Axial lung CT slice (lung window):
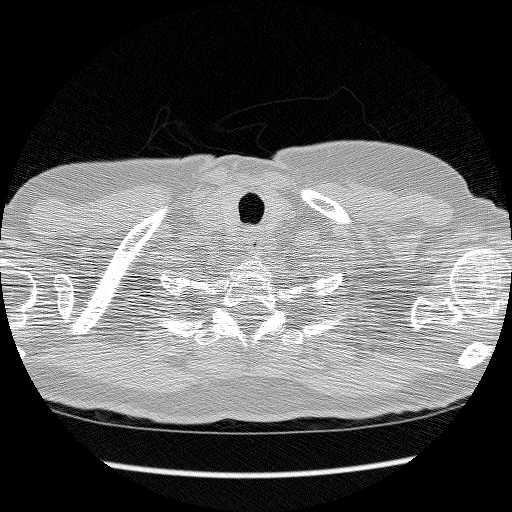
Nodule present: no